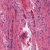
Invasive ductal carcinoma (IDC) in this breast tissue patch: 1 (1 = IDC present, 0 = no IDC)